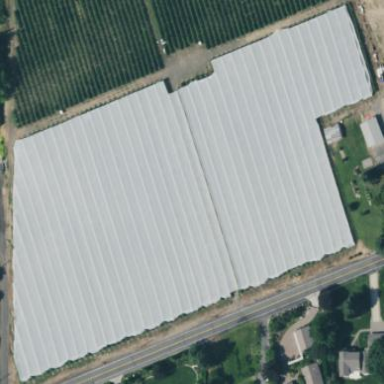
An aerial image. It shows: Area dedicated to greenhouse horticulture.